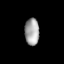
Tissue: lung
Cell type: Epithelial cells
Senescence score: 0.08551
Nuclear area (px): 380
Mean DAPI intensity: 163.55